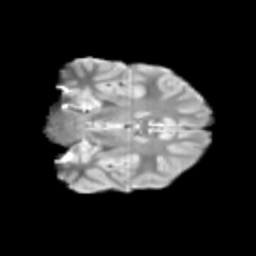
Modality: T2w
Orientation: coronal
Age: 13
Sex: male
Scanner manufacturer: siemens
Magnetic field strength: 3 T
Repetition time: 3.8 s
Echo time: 0.07 s